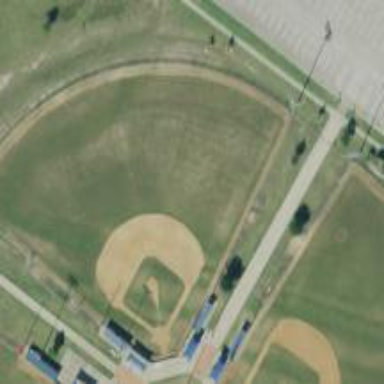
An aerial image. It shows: Baseball pitch for leisure land activities.